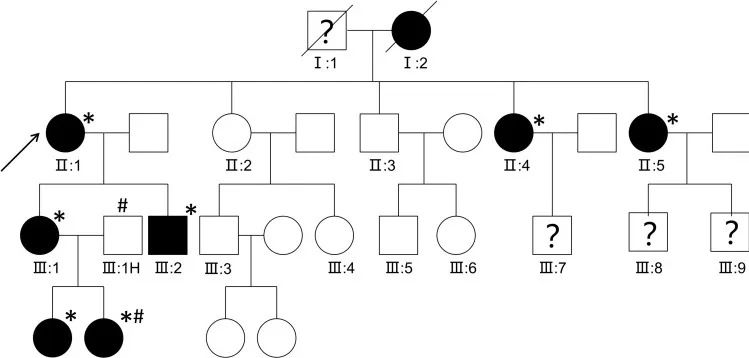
Pedigree of a Chinese family. Affected patients were diagnosed with CCMs upon T2-weighted MRI or SWI of the brain.
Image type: radiology (mri)